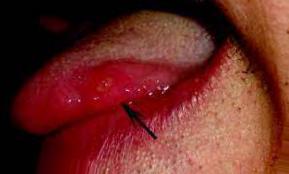
Condition: Mouth Ulcer